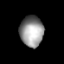
Tissue: lung
Cell type: T cells
Senescence score: 0.1789
Nuclear area (px): 706
Mean DAPI intensity: 148.011